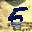
Label: 5